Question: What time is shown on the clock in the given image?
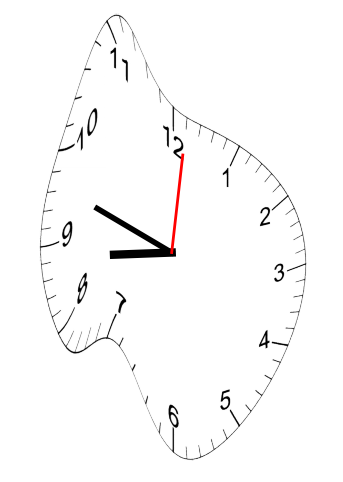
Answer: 08:48:01